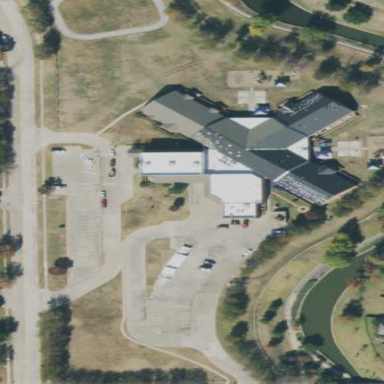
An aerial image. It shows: School building.